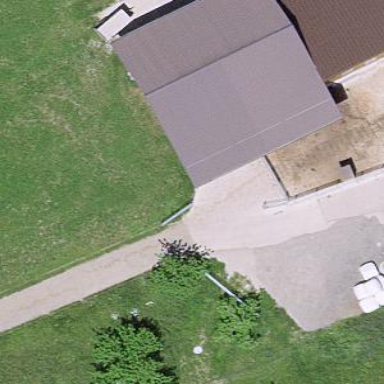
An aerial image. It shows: Farm auxiliary building.